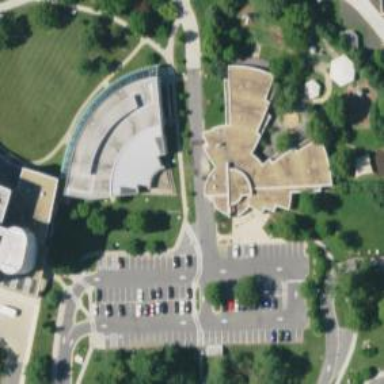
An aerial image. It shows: Kindergarten.